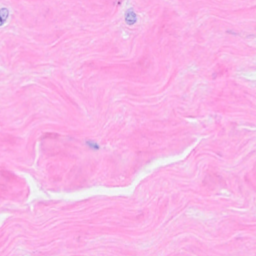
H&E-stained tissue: Breast